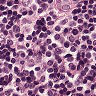
Metastatic tissue present: no